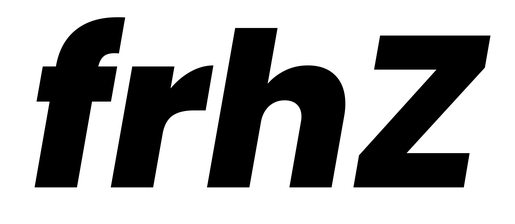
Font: Poppins-ExtraBoldItalic